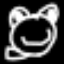
Label: frog